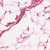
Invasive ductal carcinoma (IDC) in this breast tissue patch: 0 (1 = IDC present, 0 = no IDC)